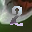
Label: 2